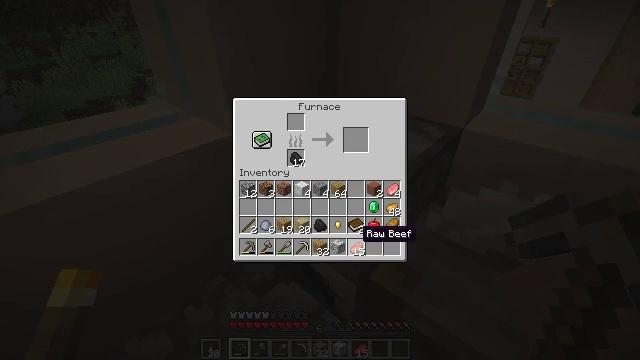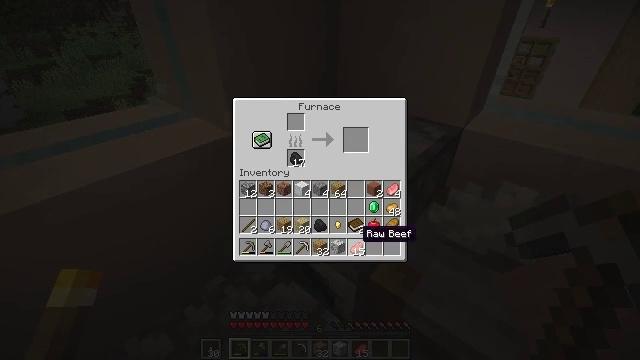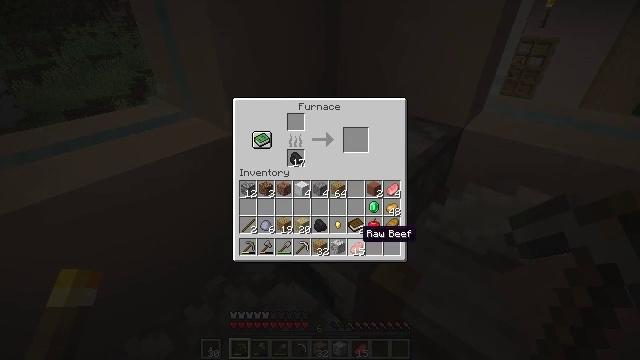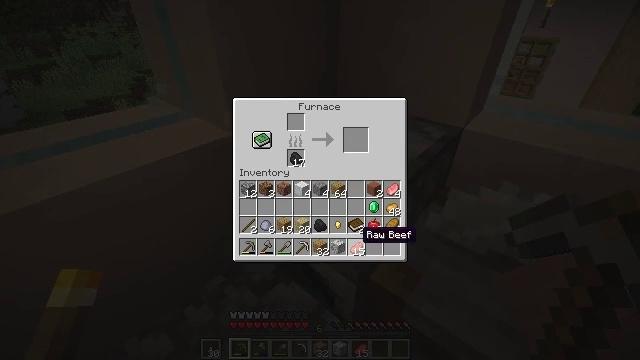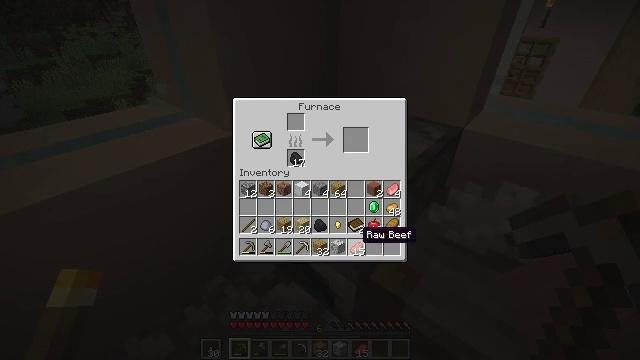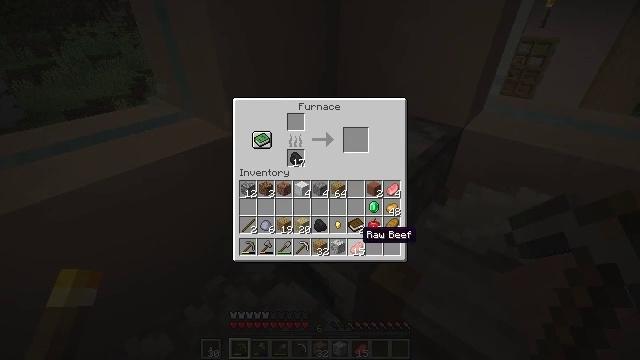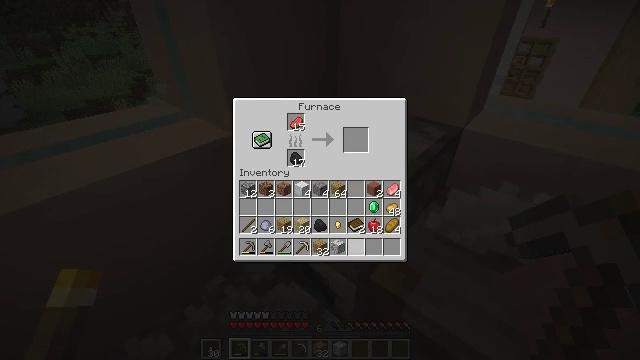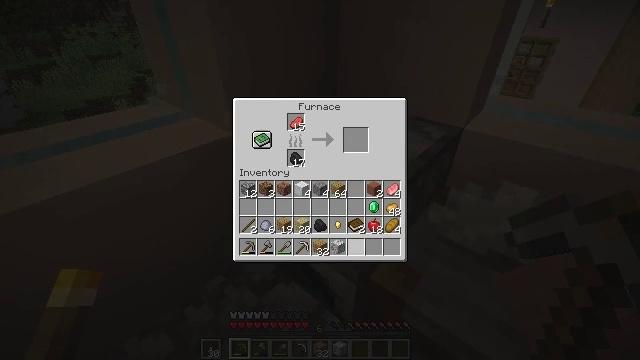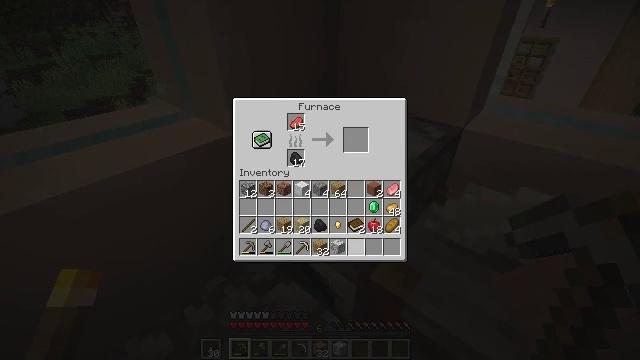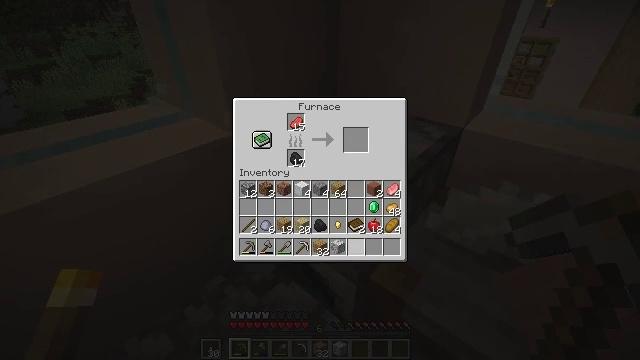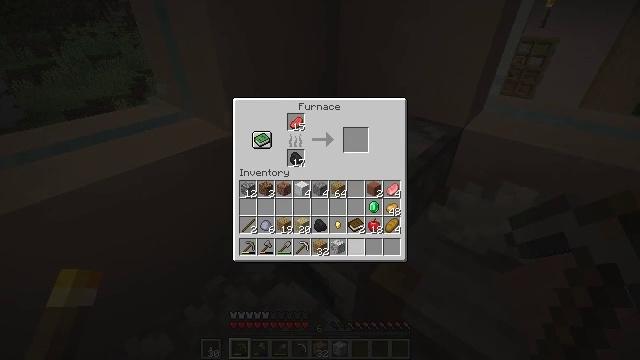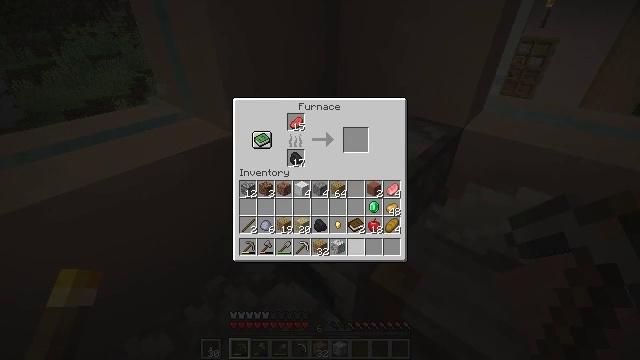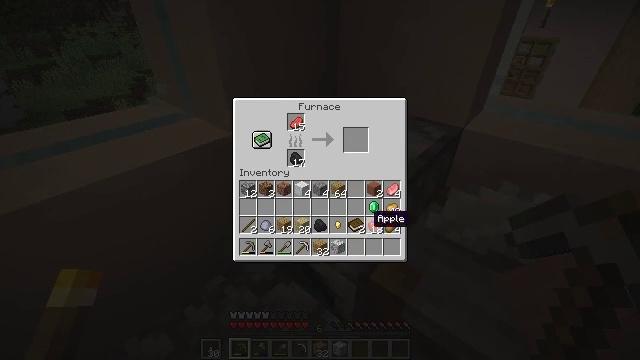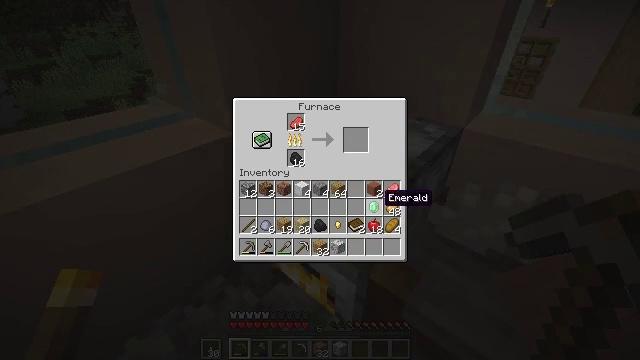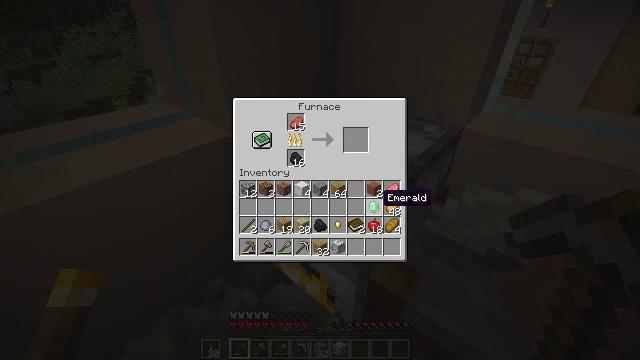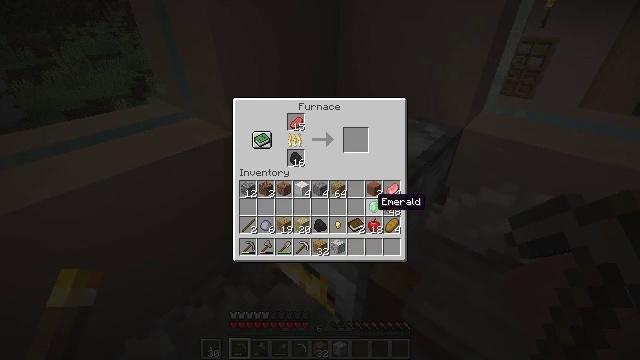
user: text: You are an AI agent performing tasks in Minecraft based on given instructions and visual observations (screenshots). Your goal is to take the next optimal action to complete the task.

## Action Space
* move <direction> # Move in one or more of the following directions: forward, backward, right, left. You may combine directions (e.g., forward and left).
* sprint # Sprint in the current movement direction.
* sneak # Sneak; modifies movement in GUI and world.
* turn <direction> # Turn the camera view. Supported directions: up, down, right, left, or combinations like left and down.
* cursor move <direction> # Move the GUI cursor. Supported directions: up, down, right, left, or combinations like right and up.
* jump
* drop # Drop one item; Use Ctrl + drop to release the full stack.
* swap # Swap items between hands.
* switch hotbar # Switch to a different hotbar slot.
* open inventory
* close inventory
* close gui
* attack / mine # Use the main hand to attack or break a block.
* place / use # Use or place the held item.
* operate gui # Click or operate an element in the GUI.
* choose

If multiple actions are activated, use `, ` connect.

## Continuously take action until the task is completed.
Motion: motion action
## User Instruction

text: Hunt a pig.
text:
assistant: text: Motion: no_op
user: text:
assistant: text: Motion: no_op
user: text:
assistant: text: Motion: no_op
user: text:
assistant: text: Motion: no_op
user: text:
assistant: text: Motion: sneak
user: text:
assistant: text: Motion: sneak, operate gui
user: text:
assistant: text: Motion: sneak, operate gui
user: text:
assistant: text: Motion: sneak, operate gui
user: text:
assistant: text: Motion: sneak
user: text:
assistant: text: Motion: no_op
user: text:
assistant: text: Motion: no_op
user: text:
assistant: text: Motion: cursor move right and up
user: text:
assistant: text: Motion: cursor move right and up
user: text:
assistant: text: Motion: no_op
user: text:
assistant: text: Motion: no_op
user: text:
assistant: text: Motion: no_op
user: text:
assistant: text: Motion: no_op
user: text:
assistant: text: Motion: no_op
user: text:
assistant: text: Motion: no_op
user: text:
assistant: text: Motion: no_op
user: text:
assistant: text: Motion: no_op
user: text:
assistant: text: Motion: no_op
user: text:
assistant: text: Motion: no_op
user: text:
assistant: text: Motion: no_op
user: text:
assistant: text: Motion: no_op
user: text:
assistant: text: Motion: no_op
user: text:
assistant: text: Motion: no_op
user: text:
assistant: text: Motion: no_op
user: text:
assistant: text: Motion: no_op
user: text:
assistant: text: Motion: no_op